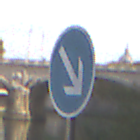
Verkehrszeichen: VorgeschriebeneVorbeifahrtRechts
Umgebung: Outdoor, Suburban
Tageszeit: MorningAfternoon
Wetter: PartlyCloudy
Licht: Natural
Jahreszeit: NotSpecified
Kontrast: MediumContrast